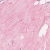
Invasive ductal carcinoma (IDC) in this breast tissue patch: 0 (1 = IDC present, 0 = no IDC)